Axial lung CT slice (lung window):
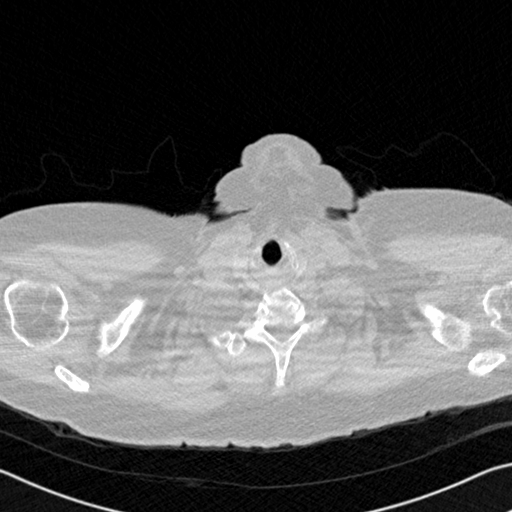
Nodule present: no